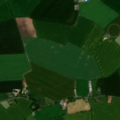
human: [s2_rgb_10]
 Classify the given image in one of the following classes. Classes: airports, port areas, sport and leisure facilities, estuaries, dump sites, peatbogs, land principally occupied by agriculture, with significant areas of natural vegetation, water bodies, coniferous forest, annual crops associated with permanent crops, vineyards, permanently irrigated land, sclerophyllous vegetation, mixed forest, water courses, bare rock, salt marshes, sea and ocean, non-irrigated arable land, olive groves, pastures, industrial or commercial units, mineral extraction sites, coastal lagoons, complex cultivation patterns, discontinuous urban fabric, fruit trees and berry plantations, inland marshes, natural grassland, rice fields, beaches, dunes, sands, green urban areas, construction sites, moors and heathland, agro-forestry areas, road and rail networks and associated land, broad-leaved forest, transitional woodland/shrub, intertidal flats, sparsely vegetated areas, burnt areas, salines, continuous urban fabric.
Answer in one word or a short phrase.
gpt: non-irrigated arable land